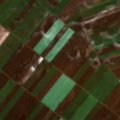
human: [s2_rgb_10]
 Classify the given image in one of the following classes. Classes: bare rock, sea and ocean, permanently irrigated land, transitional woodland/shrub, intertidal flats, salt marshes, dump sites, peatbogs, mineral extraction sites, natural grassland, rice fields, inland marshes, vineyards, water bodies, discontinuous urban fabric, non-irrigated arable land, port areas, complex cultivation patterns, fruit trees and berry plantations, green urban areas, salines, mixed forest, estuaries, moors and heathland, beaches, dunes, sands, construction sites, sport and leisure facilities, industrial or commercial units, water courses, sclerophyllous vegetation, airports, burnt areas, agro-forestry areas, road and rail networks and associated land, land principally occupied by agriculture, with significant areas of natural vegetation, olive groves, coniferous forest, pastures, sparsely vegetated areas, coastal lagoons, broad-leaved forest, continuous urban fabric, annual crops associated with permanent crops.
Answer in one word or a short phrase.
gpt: non-irrigated arable land